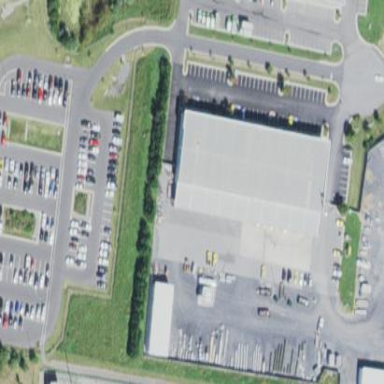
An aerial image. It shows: Industrial building.